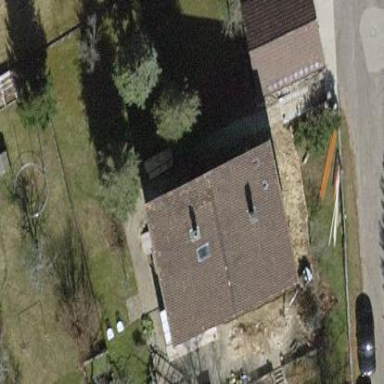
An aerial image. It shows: Gabled roofed house.